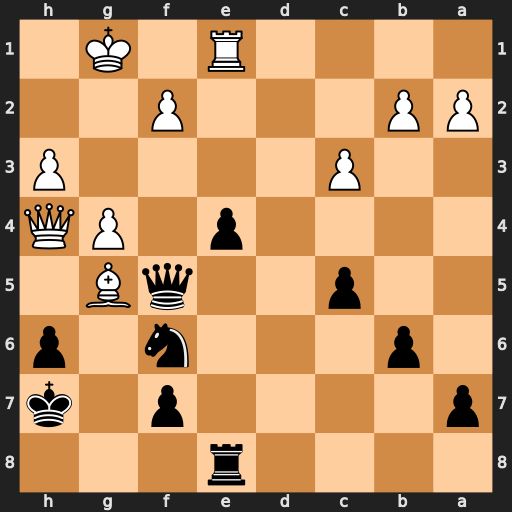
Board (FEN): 4r3/p4p1k/1p3n1p/2p2qB1/4p1PQ/2P4P/PP3P2/4R1K1
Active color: b
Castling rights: -
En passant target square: -
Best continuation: Qxg5 Qxg5 hxg5